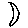
Label: moon